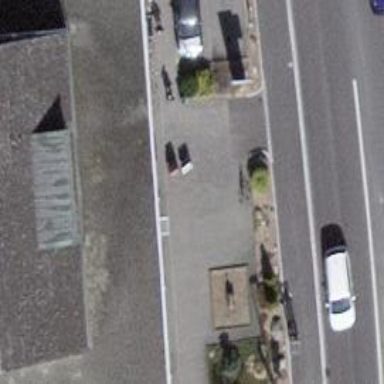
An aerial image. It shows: Bicycle parking area with racks.